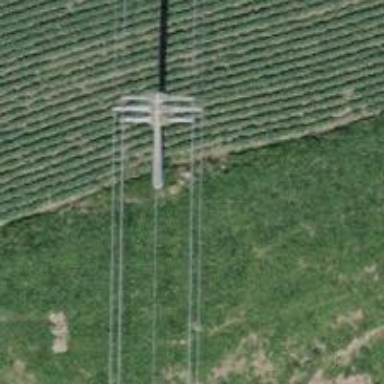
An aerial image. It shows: Power pole.